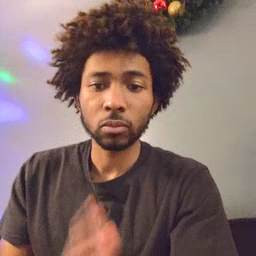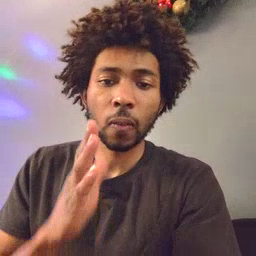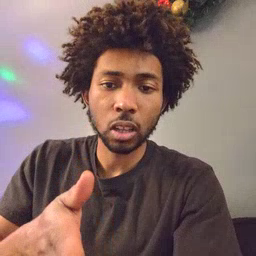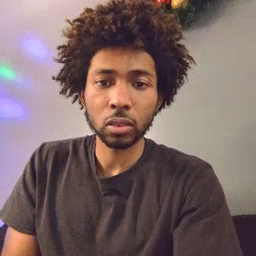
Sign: after